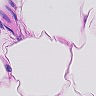
Metastatic tissue present: no